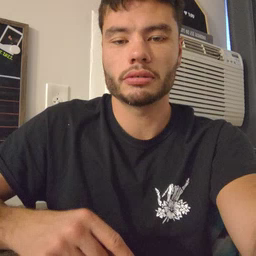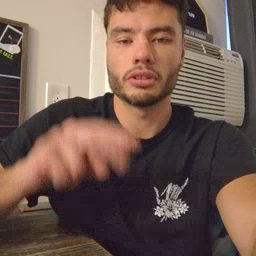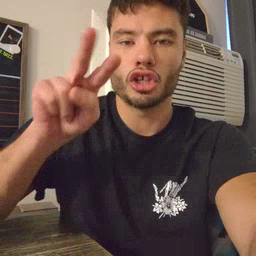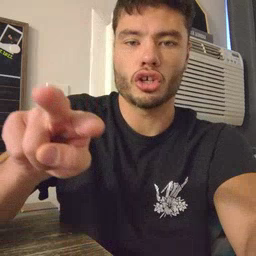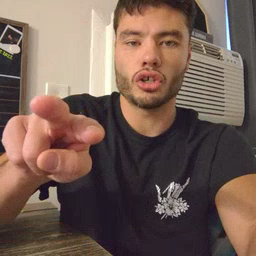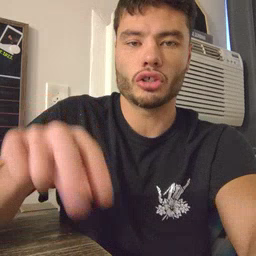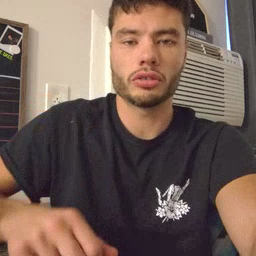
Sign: look